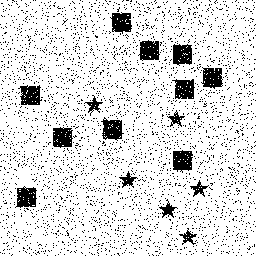
Squares: 10
Triangles: 0
Stars: 6
Total shapes: 16